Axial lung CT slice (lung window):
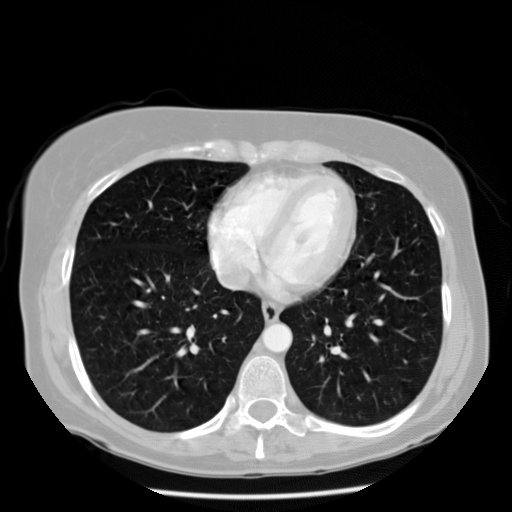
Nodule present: no